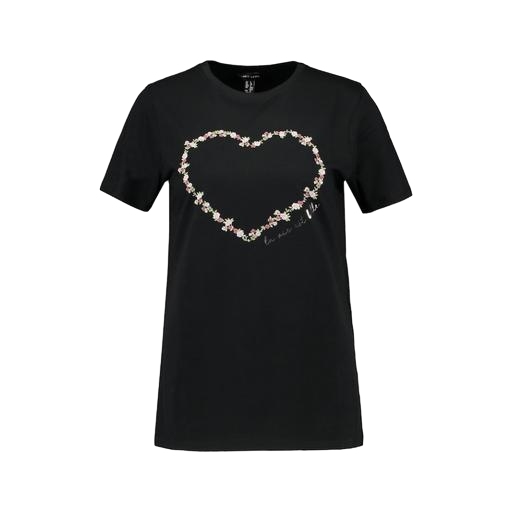
black plus size printed t-shirt only macy, heart print t-shirt, t-shirt twist graphic, white background